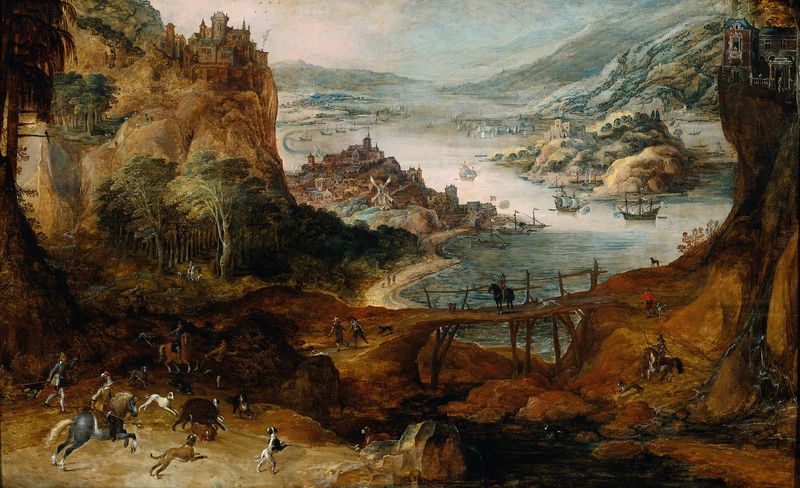
Titel: Flußlandschaft mit Wildschweinjagd
Künstler: Joos de Momper
Standort: Amsterdam
Institution: Rijksmuseum
Schlagwörter: baum, berg, blau, blätter, dunkel, felsen, gemälde, himmel, laub, mann, meer, schatten, wasser, weiß, wolken, bäume, fluss, grün, landschaft, menschen, ocker, see, stadt, ufer, braun, bunt, grau, hintergrund, holz, licht, männer, schwarz, türkis, haus, hund, hunde, schloss, tier, tiere, wolke, zaun, beige, leute, mensch, stein, steine, öl, erde, ferne, horizont, hügel, mühle, natur, windmühle, brücke, gewässer, boden, insel, adel, pflanzen, wald, boot, boote, pferd, pferde, reiter, ruder, turm, rappe, ritt, schweif, sprung, küste, schiff, schiffe, segel, segelschiffe, strand, italien, perspektive, berge, fels, gebirge, hang, dunst, farbe, luftperspektive, nebel, steil, hafen, masten, mündung, staffage, steg, wasse, geländer, bucht, fregatte, steilküste, ruine, burg, kloster, türme, gestade, bergspitze, schwarzweiß, jagd, villa, jäger, jagdhund, fluchtpunkt, springen, jagdgesellschaft, jagdhunde, jagt, flotte, arkadien, belebt, brueghel, felsenlandschaft, fjord, flamand, färbung, gallopp, hatz, heroische landschaft, küset, mediterran, meute, städte, van mander, weitläufig, wildschwein, burgen, inseln, rhein, brug, hetzjagd, teire, wasserbäume, zu fuß